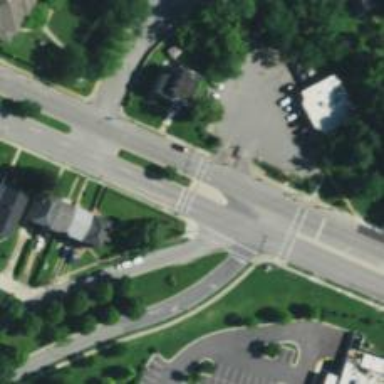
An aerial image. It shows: Traffic island located on footway.